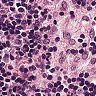
Metastatic tissue present: no